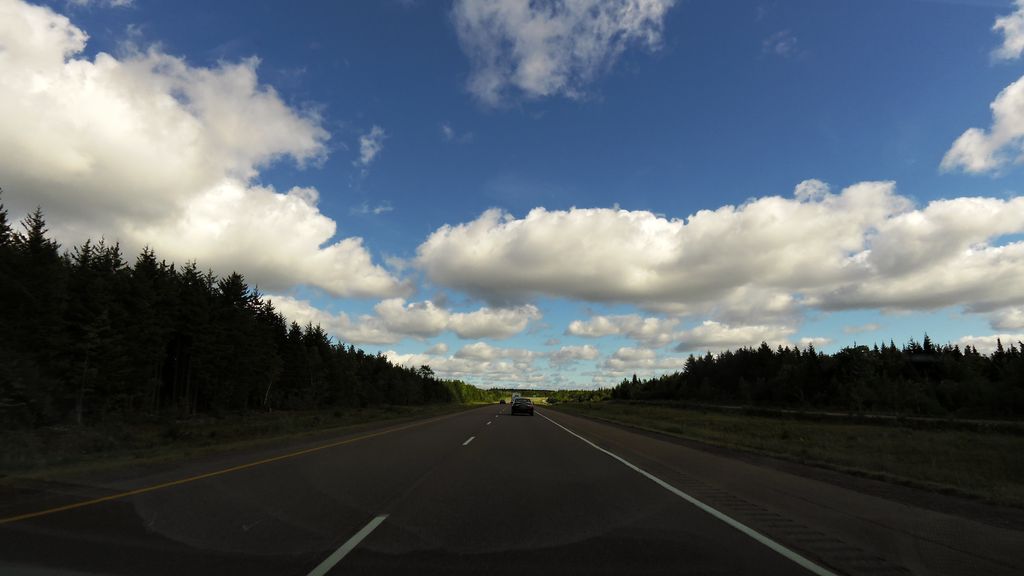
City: charlottetown